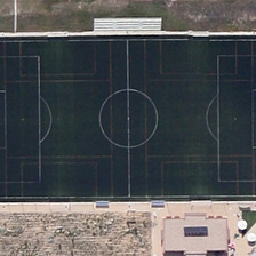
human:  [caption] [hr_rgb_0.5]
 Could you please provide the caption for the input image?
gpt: The playground is rectangular in shape.

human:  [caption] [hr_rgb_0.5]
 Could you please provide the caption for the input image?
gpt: The shape of the playground is rectangular.

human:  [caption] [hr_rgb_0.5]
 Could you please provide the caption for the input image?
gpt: The playground is rectangular in shape.

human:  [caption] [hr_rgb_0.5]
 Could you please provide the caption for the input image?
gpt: The playground is rectangular in shape.

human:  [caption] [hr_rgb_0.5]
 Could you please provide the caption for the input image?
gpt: The shape of the playground is rectangular.